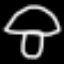
Label: mushroom